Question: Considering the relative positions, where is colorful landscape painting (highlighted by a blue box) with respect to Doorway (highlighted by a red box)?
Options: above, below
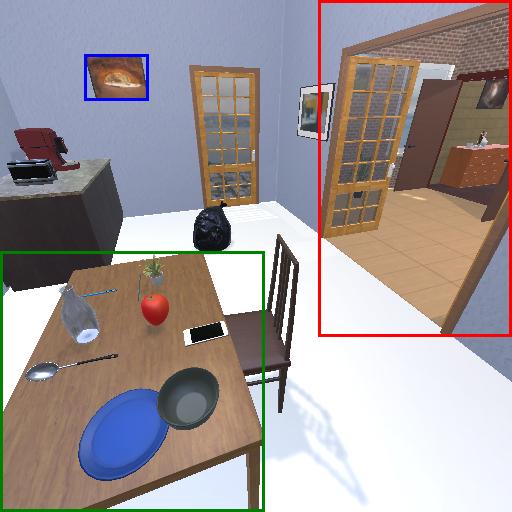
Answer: above